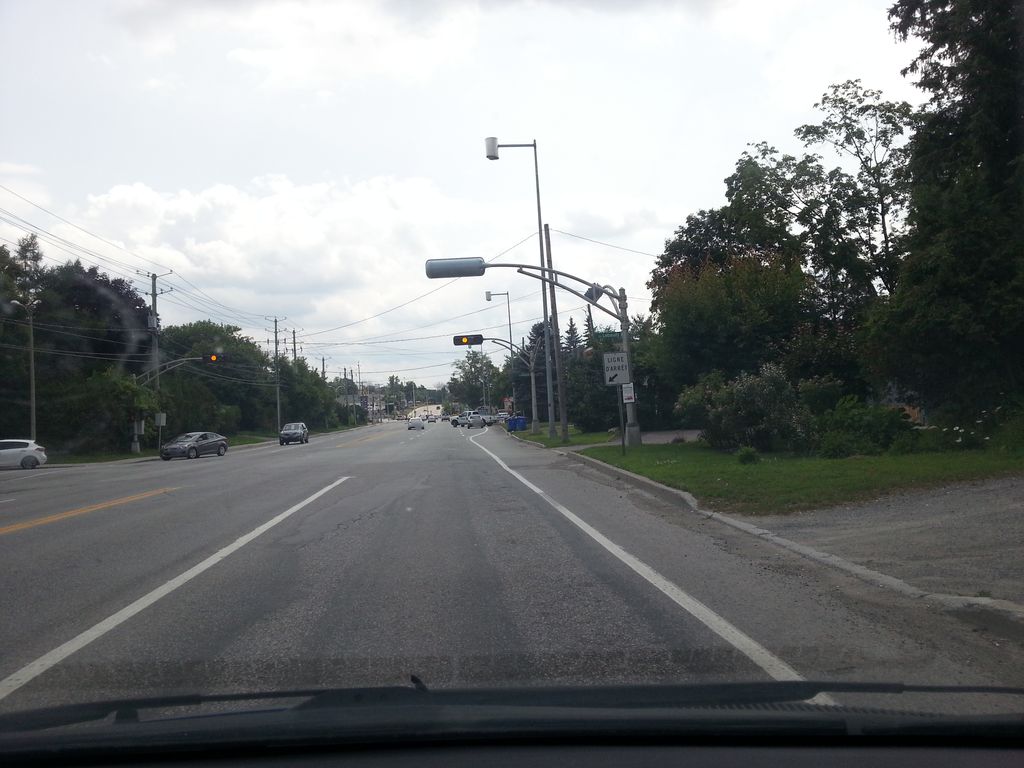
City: ottawa-gatineau